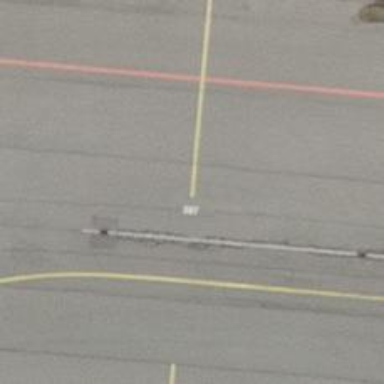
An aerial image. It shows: Airport parking position.